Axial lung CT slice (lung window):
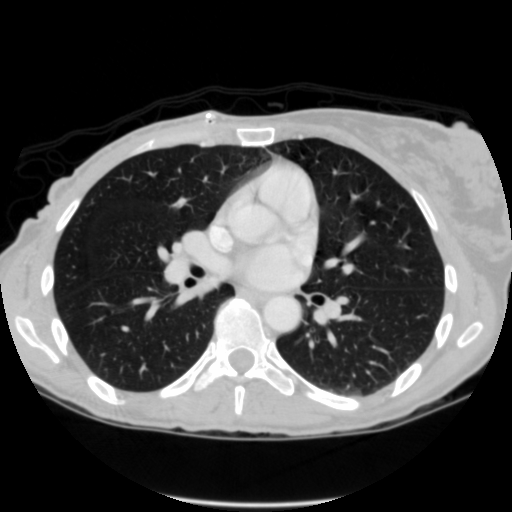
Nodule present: no